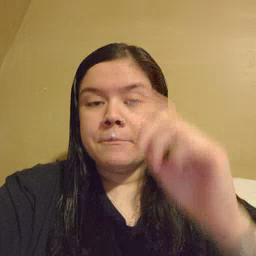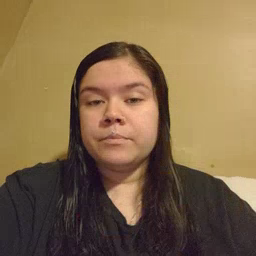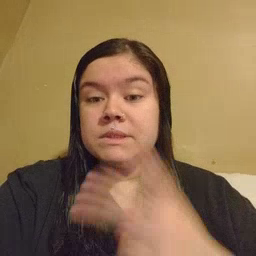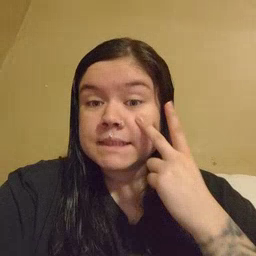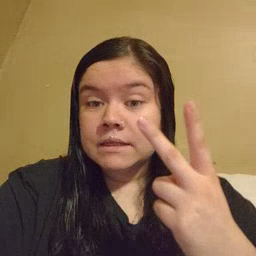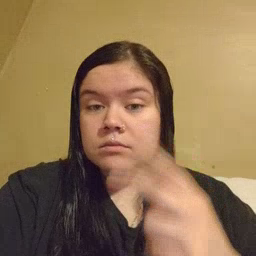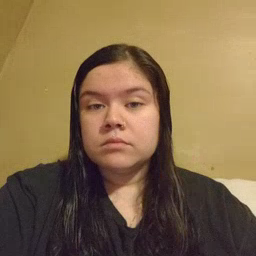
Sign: see